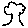
Label: tree